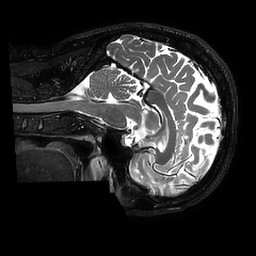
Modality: T2w
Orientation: sagittal
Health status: ill
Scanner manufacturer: philips
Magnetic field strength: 3 T
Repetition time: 2.5 s
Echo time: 0.331 s